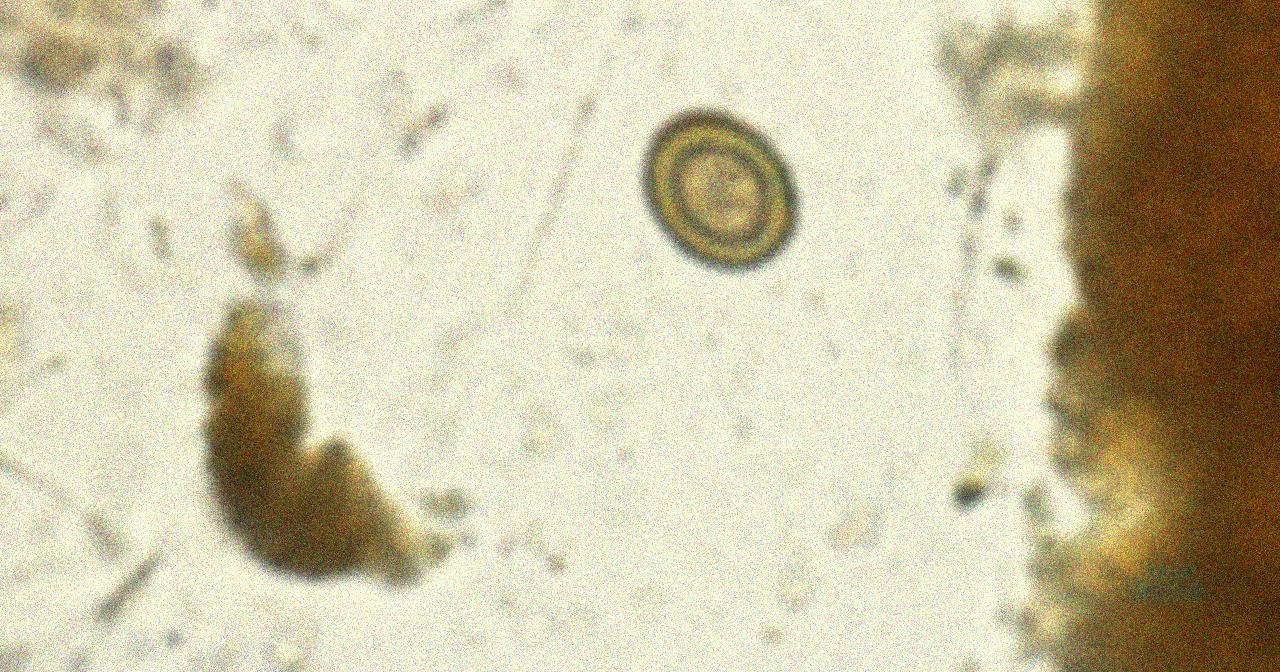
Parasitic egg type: Taenia spp. egg